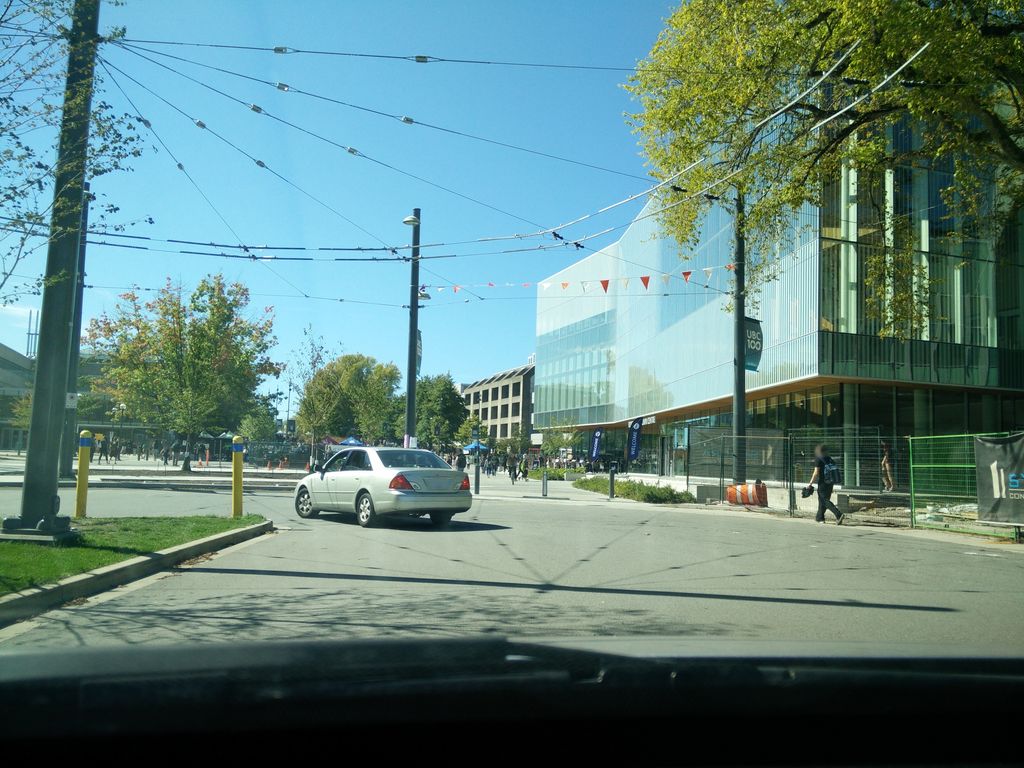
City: vancouver